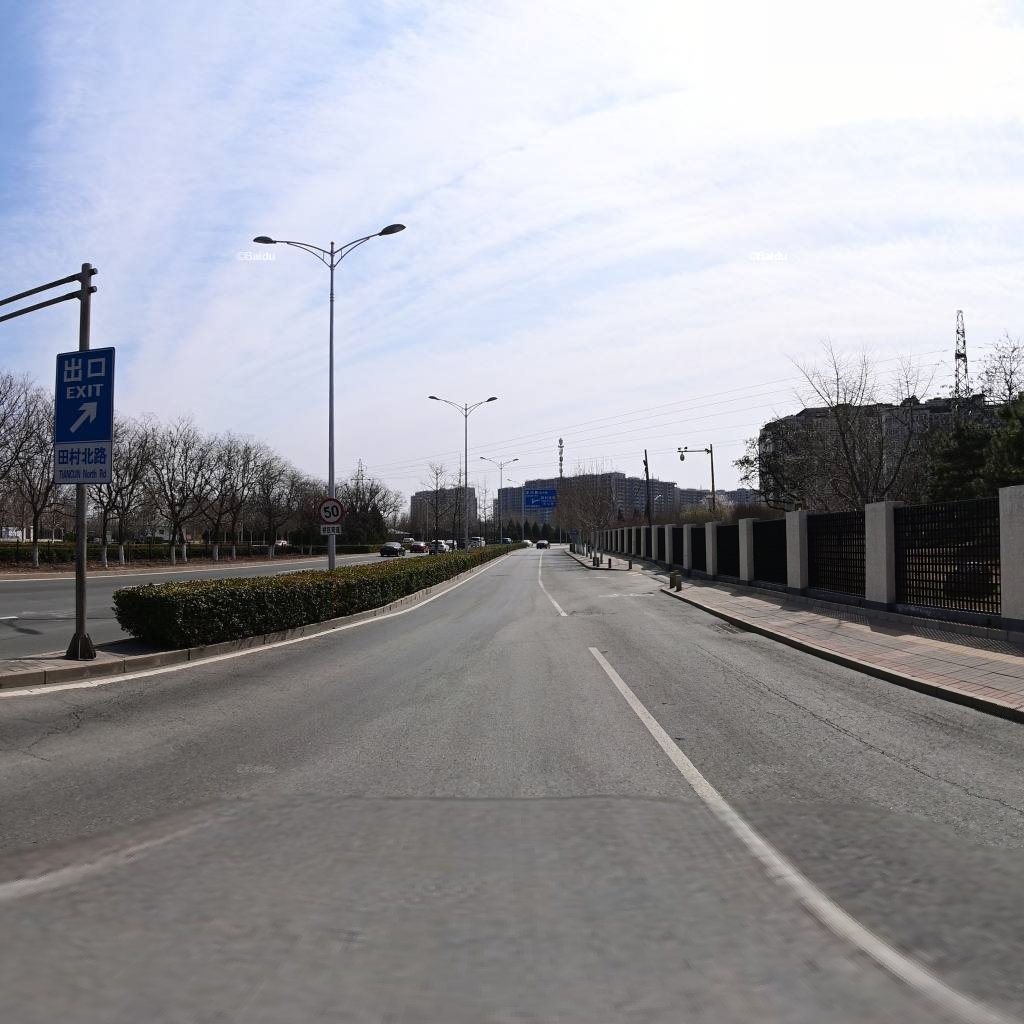
Region: Haidian
Road damage annotations: longitudinal crack, alligator crack